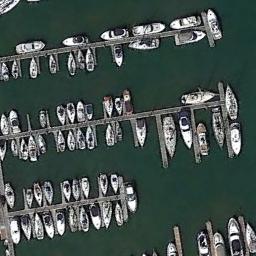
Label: harbor